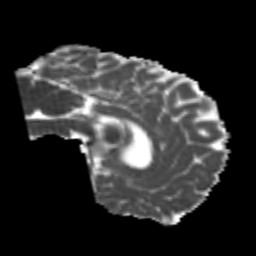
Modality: MD
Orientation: sagittal
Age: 21
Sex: male
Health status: healthy
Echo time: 0.074 s